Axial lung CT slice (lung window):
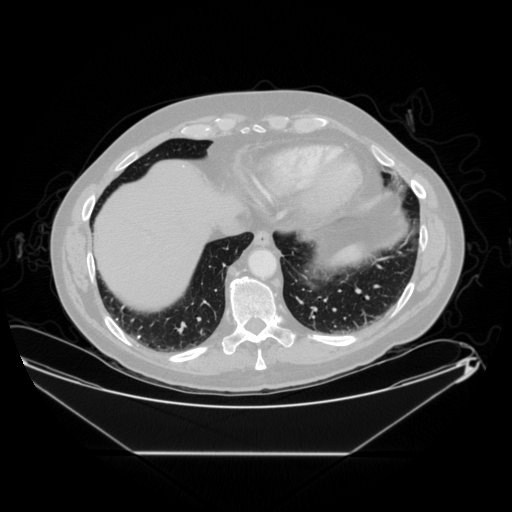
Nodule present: no